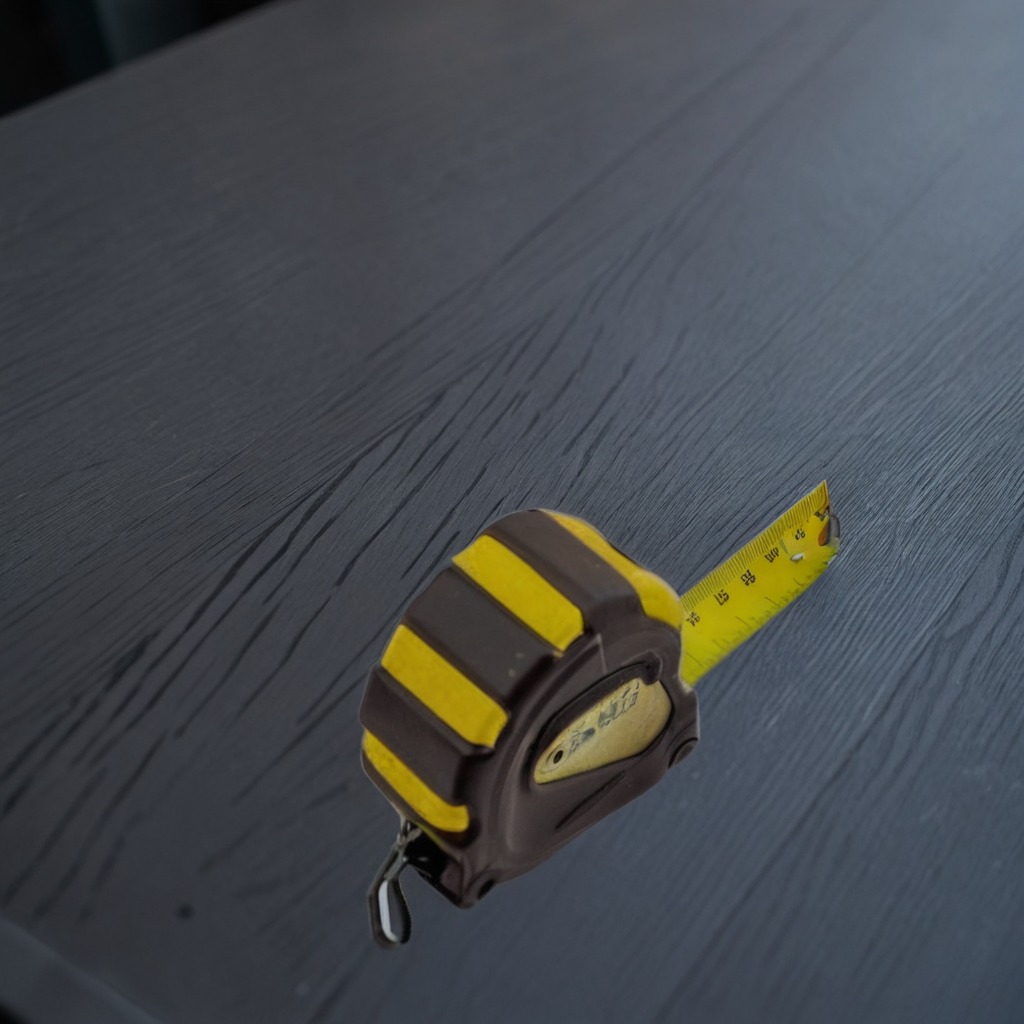
A measuring tape lies on the table in the small garage.